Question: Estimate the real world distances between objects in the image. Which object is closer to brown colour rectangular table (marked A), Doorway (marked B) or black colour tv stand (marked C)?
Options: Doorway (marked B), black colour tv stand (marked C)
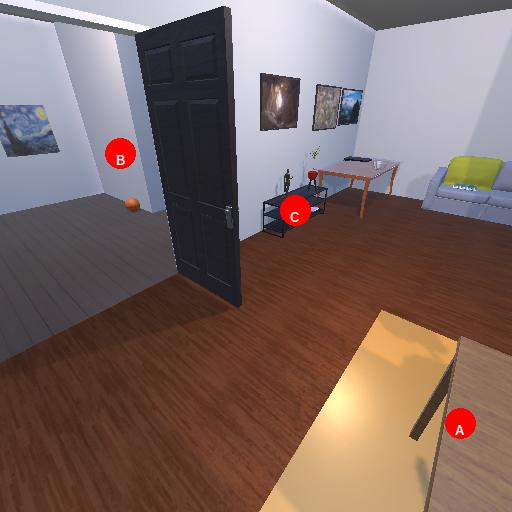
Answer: Doorway (marked B)